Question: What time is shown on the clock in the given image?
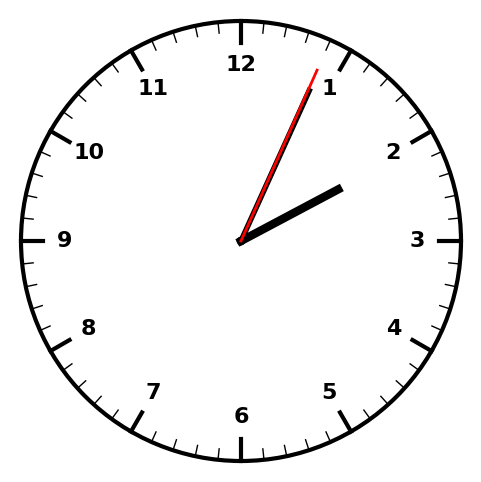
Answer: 02:04:04